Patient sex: F
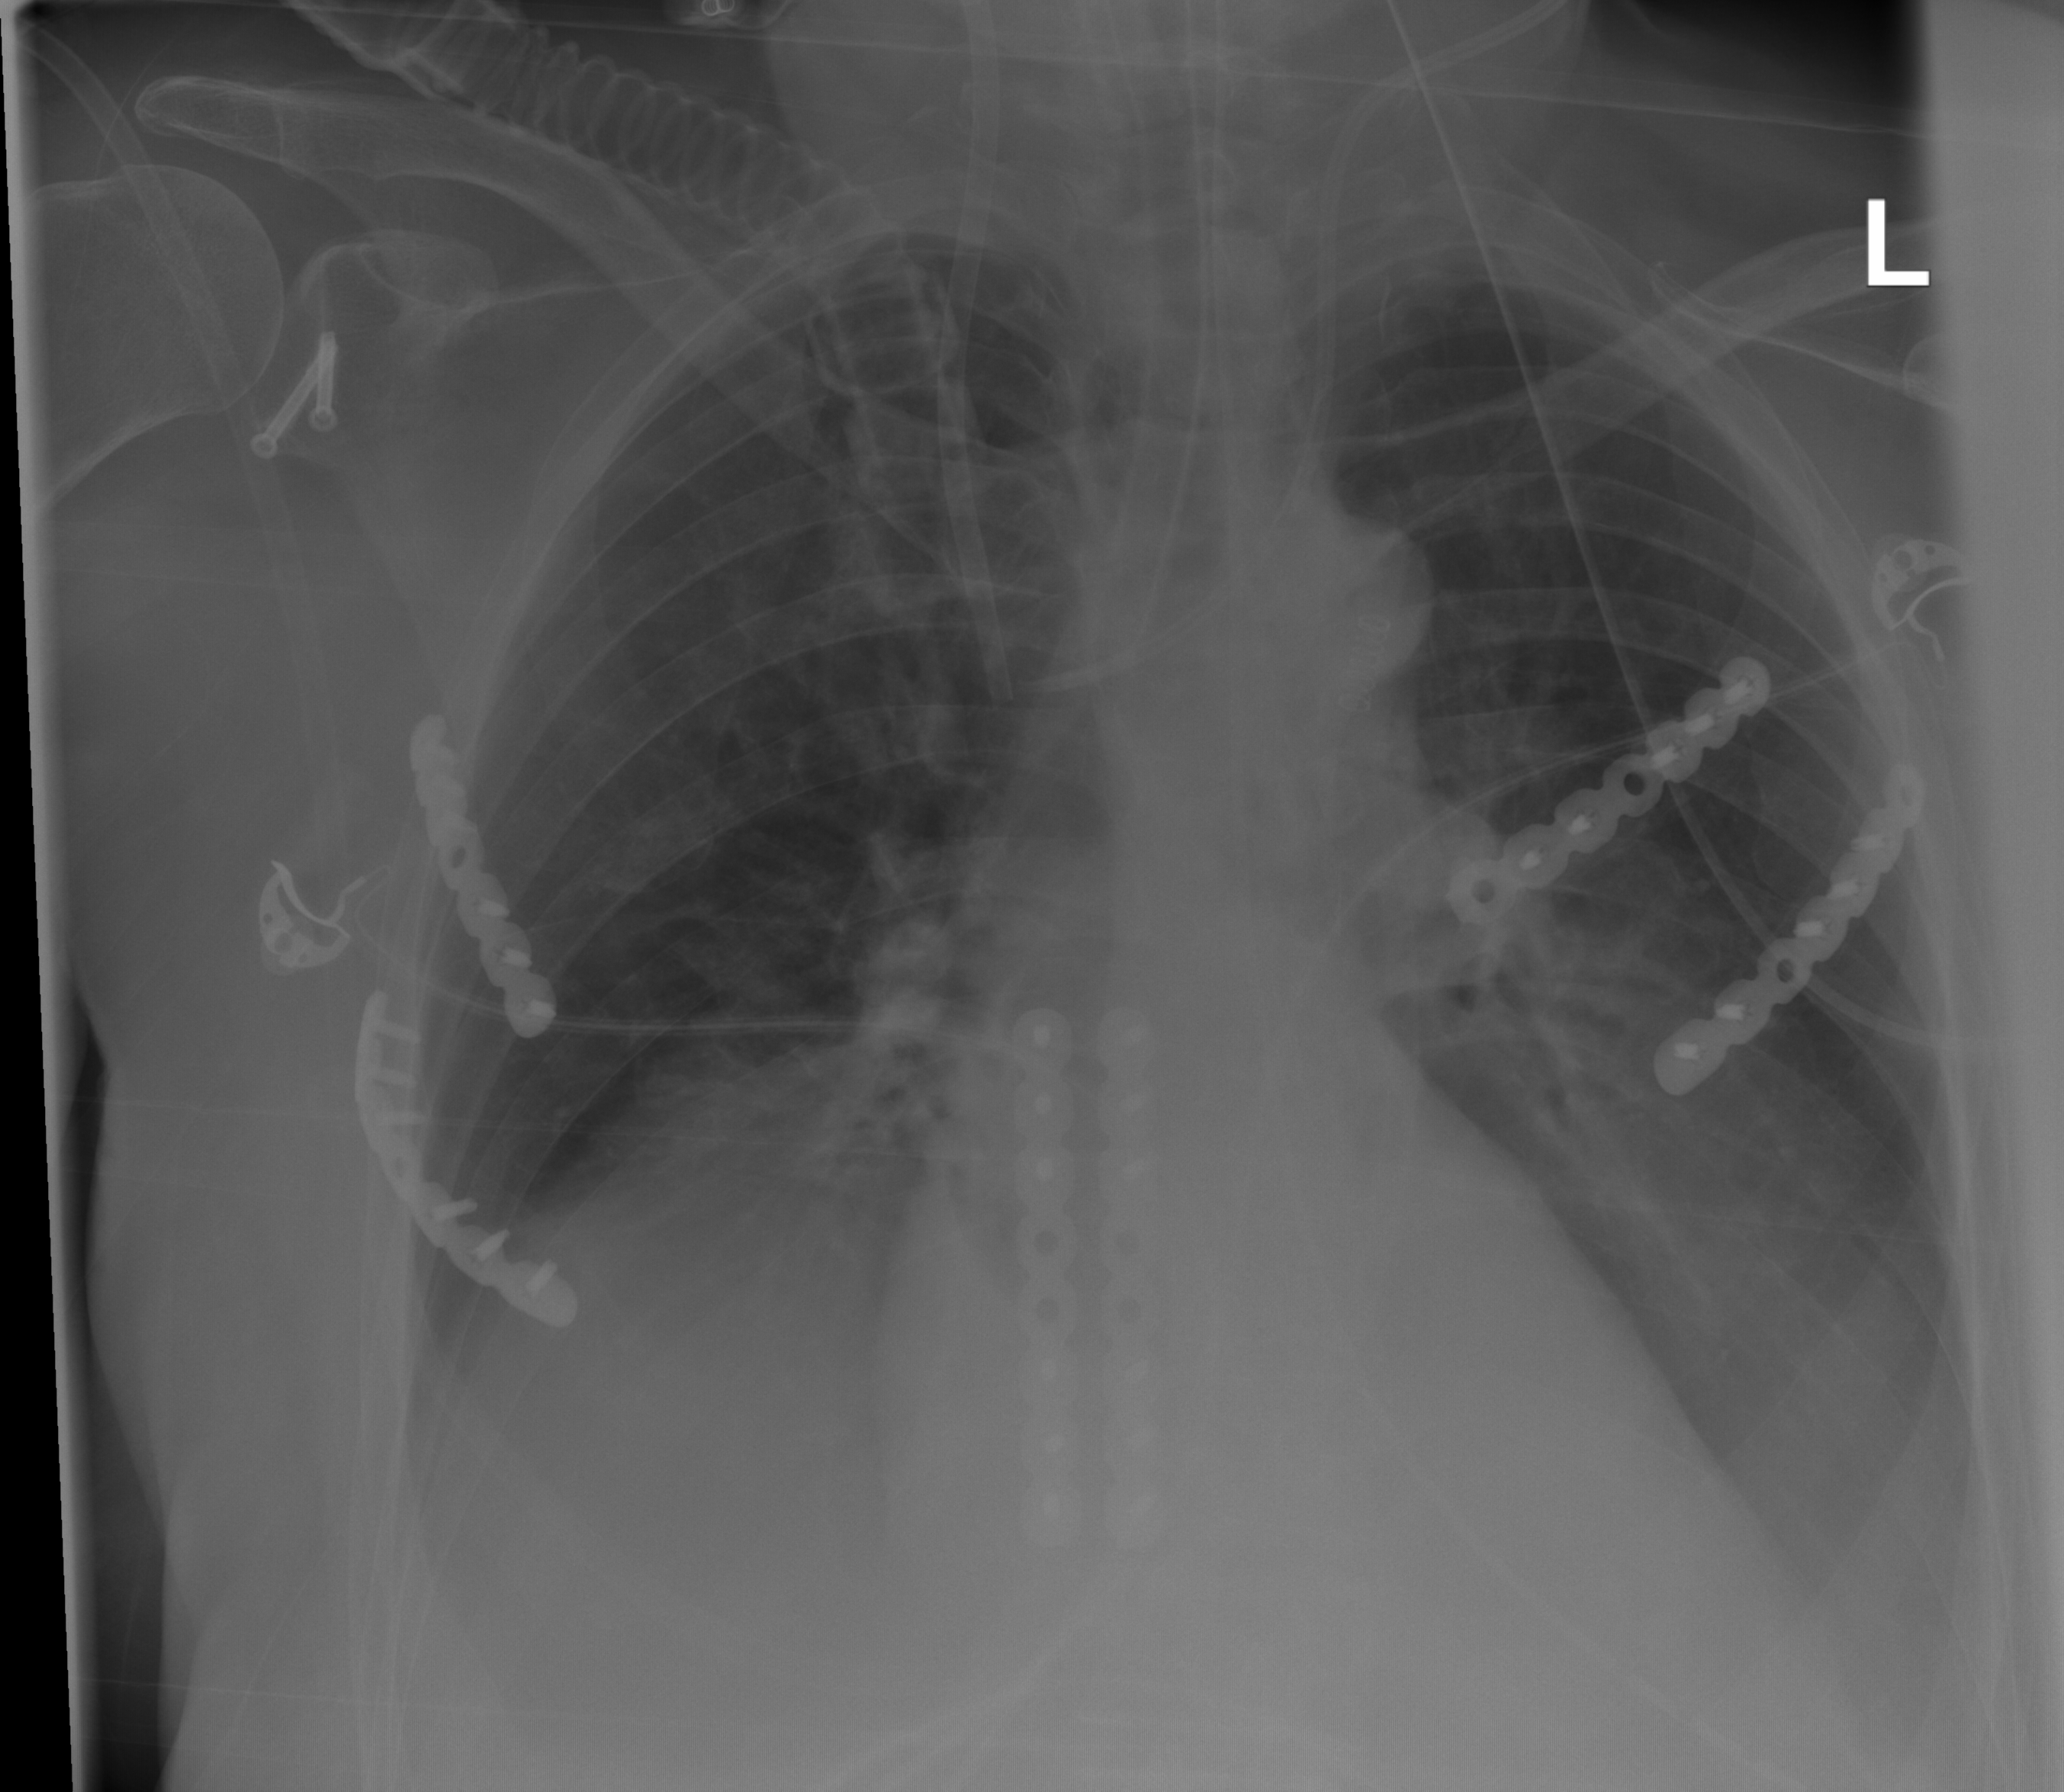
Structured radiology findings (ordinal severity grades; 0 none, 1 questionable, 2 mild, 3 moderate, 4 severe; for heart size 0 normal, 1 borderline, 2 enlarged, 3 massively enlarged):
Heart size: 2
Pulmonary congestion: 0
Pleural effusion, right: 0
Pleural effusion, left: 2
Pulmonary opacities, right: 0
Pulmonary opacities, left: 0
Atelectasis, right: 0
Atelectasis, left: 2